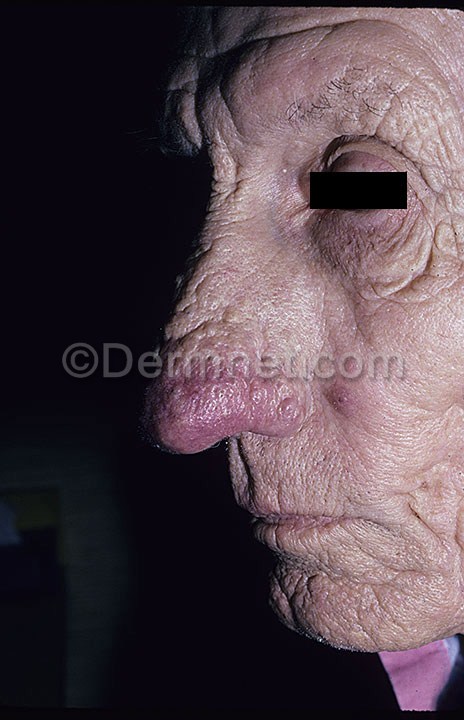
Disease: Acne and Rosacea Photos